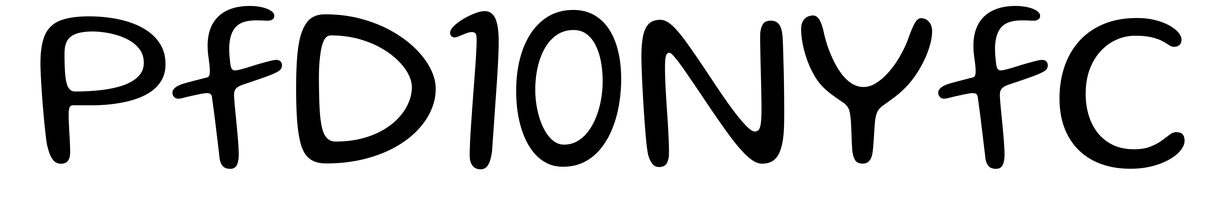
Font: Gluten_Light